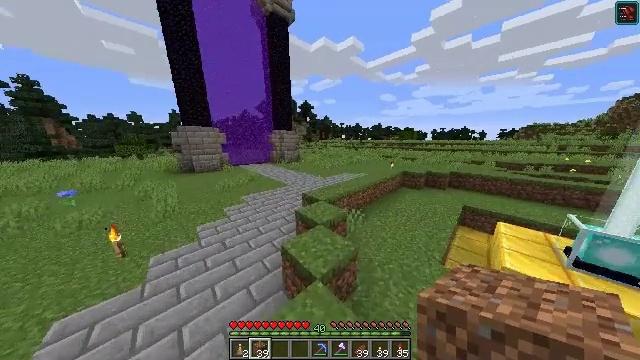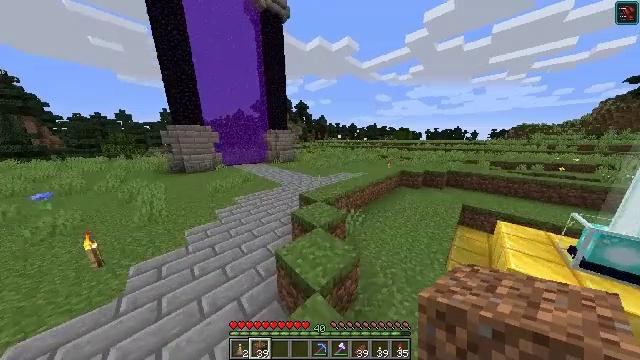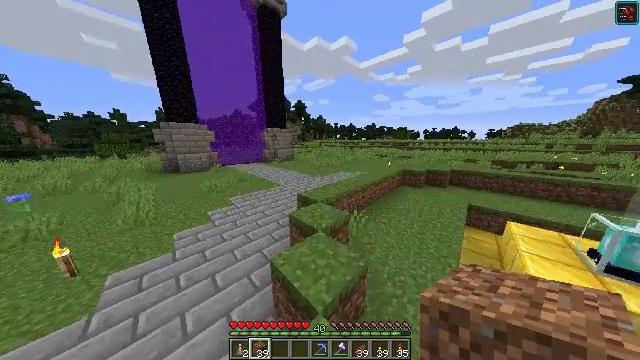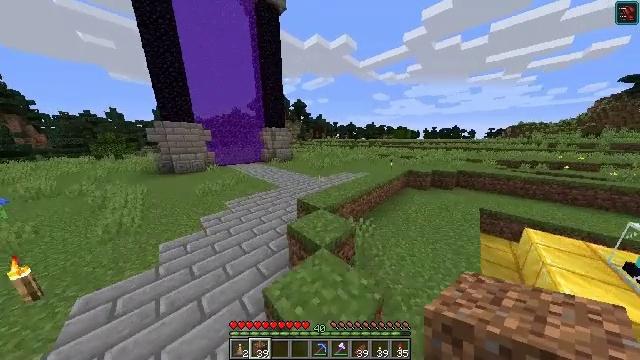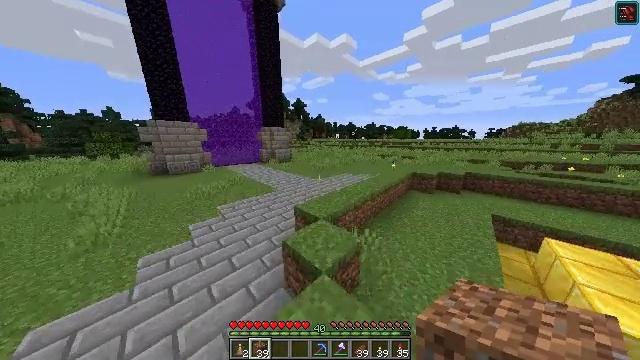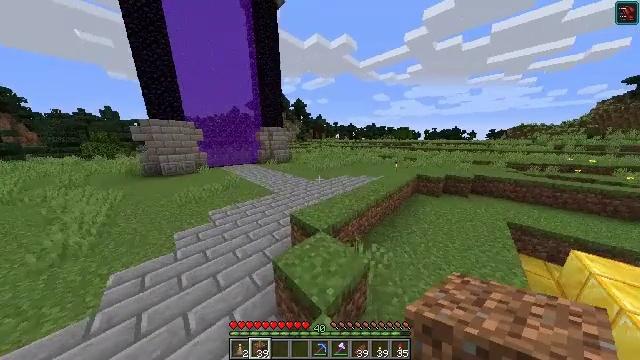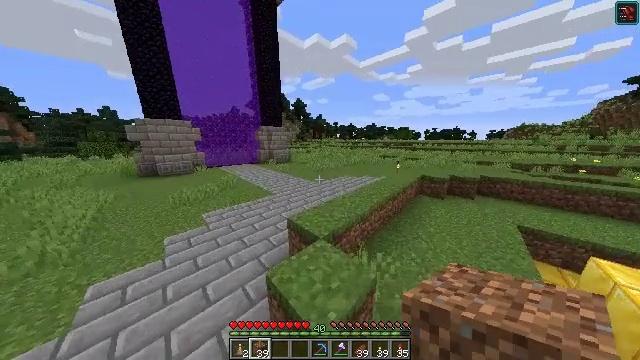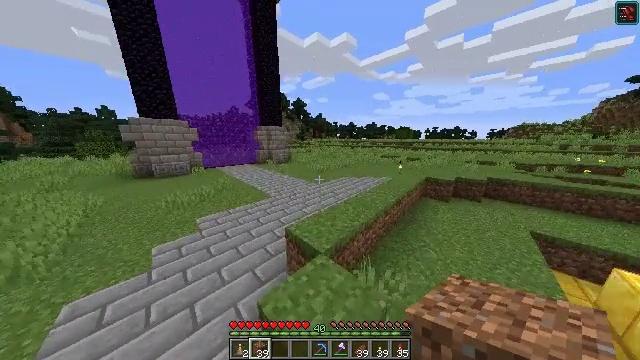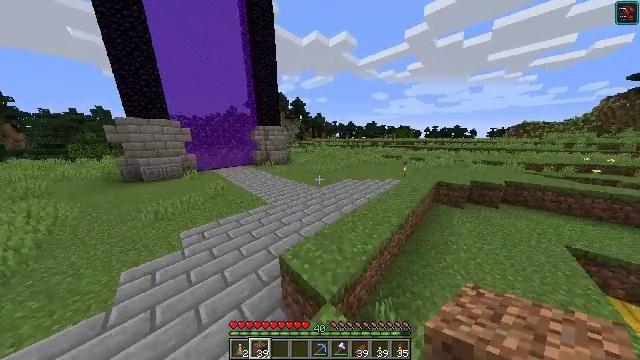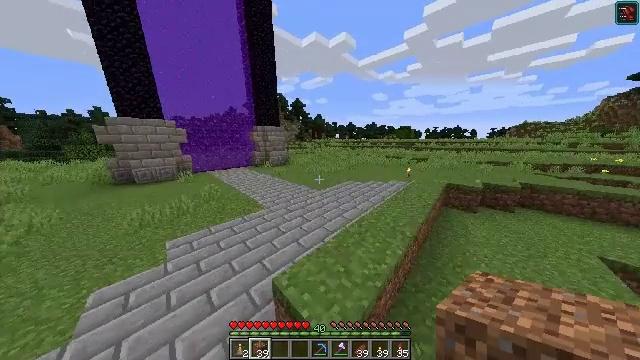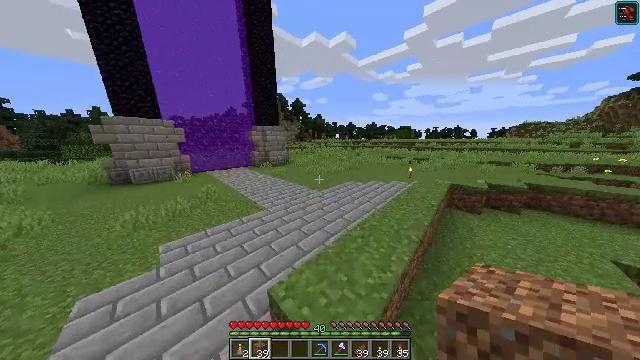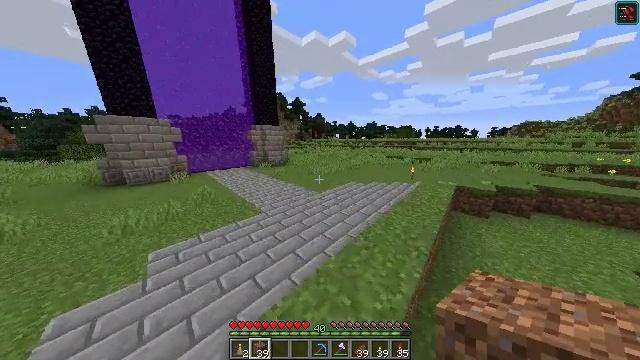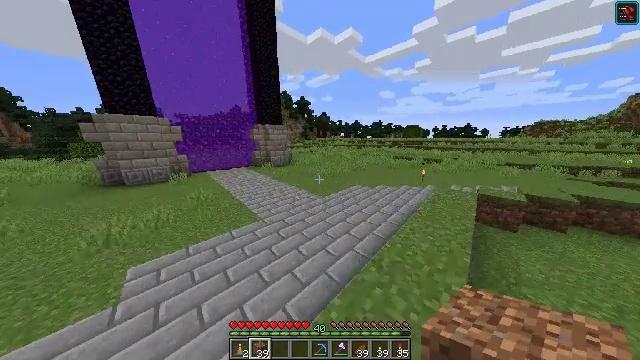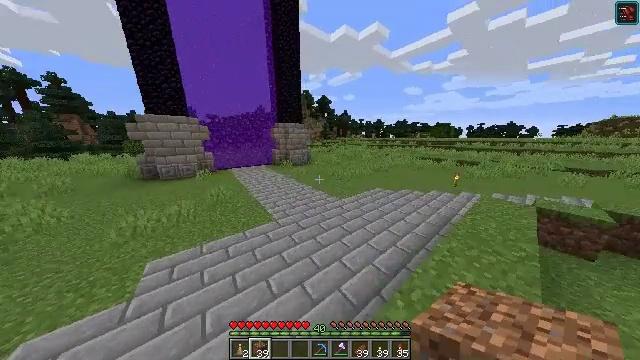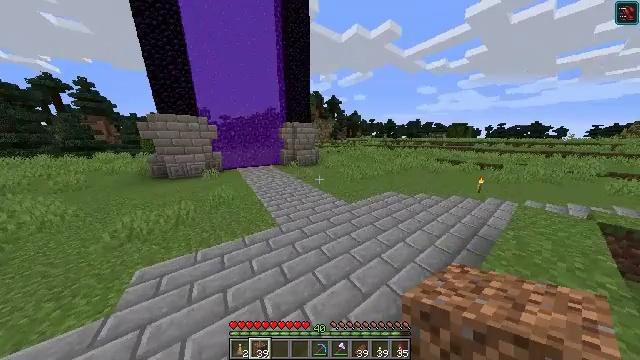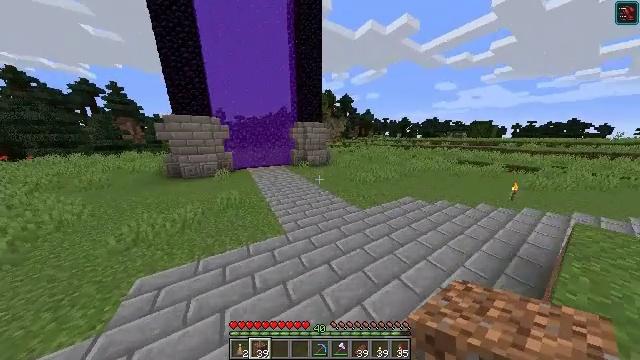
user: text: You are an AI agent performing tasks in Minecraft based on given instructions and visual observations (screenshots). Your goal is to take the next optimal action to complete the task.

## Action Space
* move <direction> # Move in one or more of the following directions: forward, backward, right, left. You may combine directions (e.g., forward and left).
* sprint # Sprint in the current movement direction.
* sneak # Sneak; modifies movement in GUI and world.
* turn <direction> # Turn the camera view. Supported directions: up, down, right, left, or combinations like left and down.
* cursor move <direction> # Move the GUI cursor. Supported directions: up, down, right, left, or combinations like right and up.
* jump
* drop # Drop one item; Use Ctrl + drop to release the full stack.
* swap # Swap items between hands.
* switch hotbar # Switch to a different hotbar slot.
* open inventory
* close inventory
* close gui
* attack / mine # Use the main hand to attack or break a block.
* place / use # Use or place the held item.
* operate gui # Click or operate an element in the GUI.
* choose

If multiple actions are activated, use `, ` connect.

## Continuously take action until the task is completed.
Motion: motion action
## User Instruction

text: Remove a potato from the inventory.
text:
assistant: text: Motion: move forward, turn right
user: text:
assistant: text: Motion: move forward
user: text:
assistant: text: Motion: move forward
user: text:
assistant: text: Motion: move forward
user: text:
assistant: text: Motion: move forward
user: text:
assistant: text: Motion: move forward
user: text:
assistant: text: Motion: move forward
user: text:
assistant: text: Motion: move forward
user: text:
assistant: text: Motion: move forward
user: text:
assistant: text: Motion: move forward
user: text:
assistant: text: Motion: move forward
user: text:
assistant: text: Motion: move forward, turn left
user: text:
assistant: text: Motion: move forward, turn left
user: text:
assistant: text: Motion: move forward, turn left
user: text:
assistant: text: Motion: move forward, turn left
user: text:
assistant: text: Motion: move forward, turn left
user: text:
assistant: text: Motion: move forward, turn left
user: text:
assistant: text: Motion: move forward, turn left
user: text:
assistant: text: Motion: move forward
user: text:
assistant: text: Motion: move forward
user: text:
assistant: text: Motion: move forward, turn left
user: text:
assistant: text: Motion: move forward, turn left
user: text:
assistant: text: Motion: move forward, turn left
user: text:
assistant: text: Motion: move forward, turn left
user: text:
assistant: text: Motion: move forward, turn left
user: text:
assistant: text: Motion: move forward, turn left
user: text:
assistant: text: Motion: move forward, turn left
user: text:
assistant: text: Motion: move forward, turn left
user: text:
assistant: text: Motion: move forward, turn left
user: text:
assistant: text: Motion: move forward, turn left